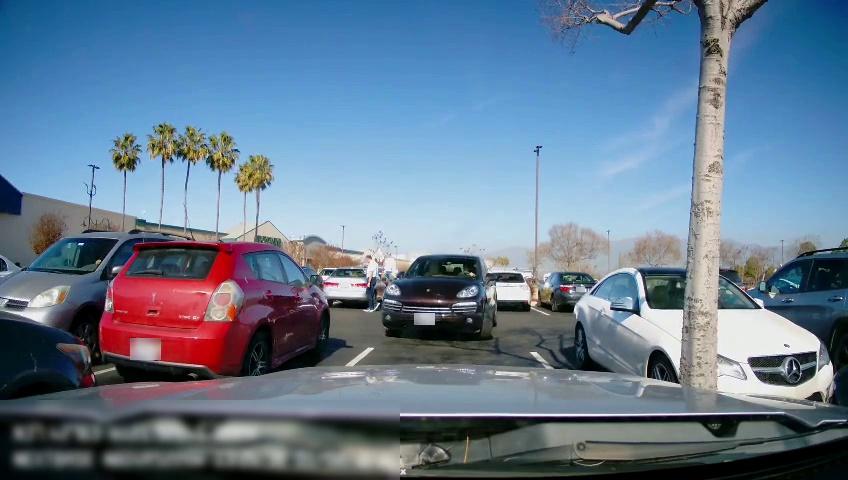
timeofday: Day
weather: Sunny
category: Drivable Space
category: Vehicles | Car
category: Vehicles | Car
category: Vehicles | SUV
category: Vehicles | SUV
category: Vehicles | Car
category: Vehicles | SUV
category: Vehicles | Car
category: Vehicles | Car
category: Vehicles | Car
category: Vehicles | SUV
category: Vehicles | Car
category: Pedestrians
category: Vehicles | SUV
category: Vehicles | SUV
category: Vehicles | Car
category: Vehicles | Car